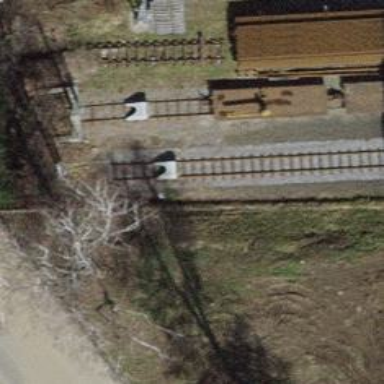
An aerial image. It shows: Railway buffer stop.